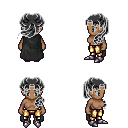
a pixel art fantasy rpg character, female body template, human, dark skin, black cape, gold greaves, gray princess hairstyle, metal boots, four views (front, back, left, right), 2x2 character sprite sheet, small pixel art, hard edges, no anti-aliasing